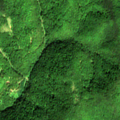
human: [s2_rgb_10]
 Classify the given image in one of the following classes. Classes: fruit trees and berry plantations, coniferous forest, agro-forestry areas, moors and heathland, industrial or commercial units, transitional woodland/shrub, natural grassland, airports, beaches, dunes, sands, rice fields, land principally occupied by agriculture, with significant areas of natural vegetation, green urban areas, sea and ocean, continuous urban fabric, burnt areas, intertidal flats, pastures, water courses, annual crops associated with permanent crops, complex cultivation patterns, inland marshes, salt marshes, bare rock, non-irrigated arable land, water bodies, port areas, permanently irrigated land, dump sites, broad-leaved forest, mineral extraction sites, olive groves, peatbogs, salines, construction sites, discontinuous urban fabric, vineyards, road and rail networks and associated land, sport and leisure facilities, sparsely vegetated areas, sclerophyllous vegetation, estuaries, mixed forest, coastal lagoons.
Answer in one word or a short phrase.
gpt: broad-leaved forest